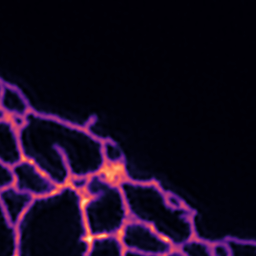
Label: Super-resolution ER image